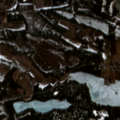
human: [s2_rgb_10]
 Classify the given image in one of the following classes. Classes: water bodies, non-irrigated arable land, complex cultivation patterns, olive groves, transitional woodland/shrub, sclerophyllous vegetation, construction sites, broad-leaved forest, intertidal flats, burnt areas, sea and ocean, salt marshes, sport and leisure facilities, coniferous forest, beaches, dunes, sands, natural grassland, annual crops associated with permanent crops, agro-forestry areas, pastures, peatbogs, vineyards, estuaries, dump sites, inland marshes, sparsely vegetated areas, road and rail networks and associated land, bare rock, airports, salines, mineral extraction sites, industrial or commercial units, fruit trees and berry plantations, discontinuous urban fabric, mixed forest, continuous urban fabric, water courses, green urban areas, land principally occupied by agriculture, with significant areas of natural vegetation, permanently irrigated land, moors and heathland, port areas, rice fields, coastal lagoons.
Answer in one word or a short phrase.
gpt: land principally occupied by agriculture, with significant areas of natural vegetation, coniferous forest, mixed forest, water bodies